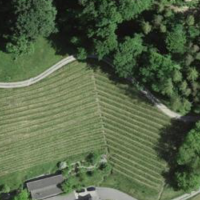
EUNIS habitat code: 40
Species observed at this site:
Aglais io
Melilotus albus